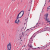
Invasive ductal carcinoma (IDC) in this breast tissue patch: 1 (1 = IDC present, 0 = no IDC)